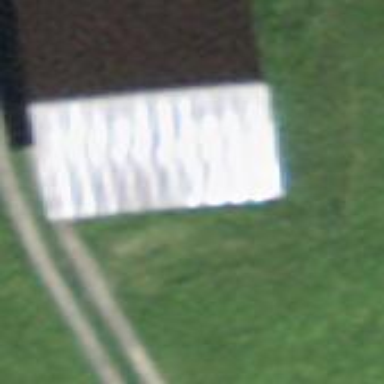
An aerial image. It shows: Rural barn.